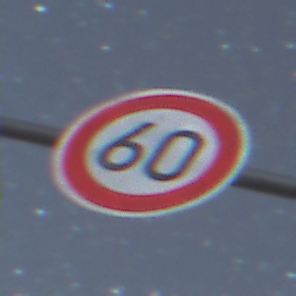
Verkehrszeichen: Geschwindigkeit60
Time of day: Night
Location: Outdoor (Nature)
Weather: Clear
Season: NotSpecified
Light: Natural